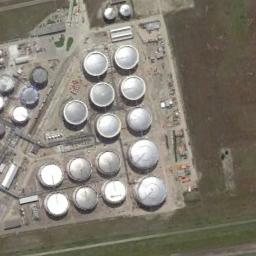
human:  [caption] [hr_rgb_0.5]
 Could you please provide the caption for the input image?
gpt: There are many neatly arranged storage tanks and many cars in the factory, And there is a lawn next to the factory .

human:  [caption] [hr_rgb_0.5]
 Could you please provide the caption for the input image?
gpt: The storage tanks are surrounded by grass .

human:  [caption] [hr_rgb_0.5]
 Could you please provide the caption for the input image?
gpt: There are some white storage tanks on the bare land next to the grass .

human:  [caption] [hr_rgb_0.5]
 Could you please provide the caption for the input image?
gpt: Here are two white storage tanks of the same size .

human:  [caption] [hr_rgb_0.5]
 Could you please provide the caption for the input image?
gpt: There are some storage tanks arranged neatly .